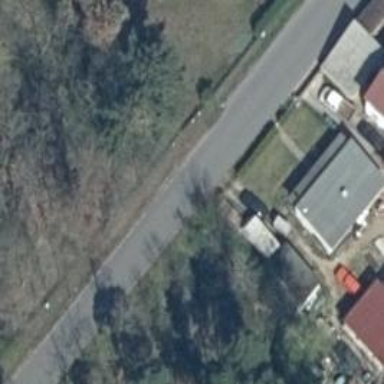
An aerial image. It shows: Residential road with asphalt surface and no sidewalk.